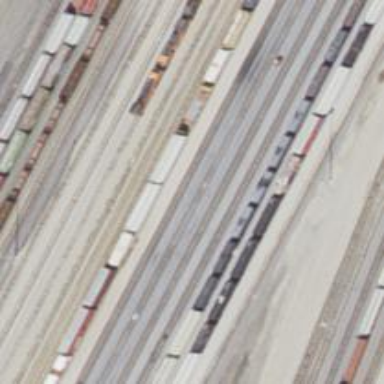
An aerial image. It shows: Railway yard used for servicing trains.